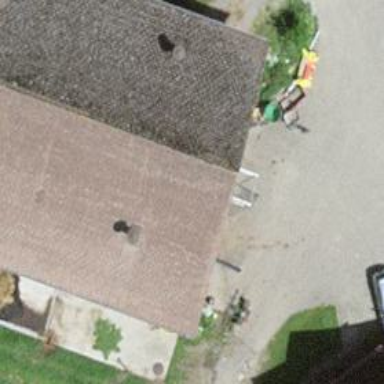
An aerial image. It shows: Gabled roof on farm auxiliary building.